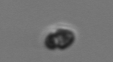
Label: Heterocapsa_rotundata